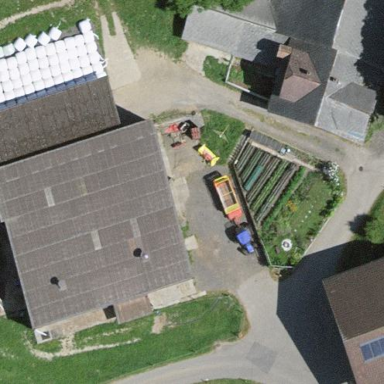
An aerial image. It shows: Farmyard area.